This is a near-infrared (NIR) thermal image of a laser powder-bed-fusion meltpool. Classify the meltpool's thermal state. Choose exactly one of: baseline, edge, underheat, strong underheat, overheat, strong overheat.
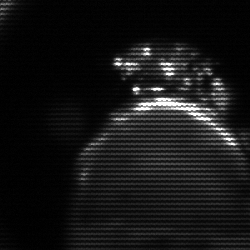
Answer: edge